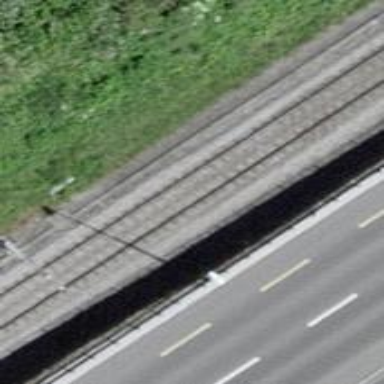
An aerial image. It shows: Single-track railway with electrified contact lines.